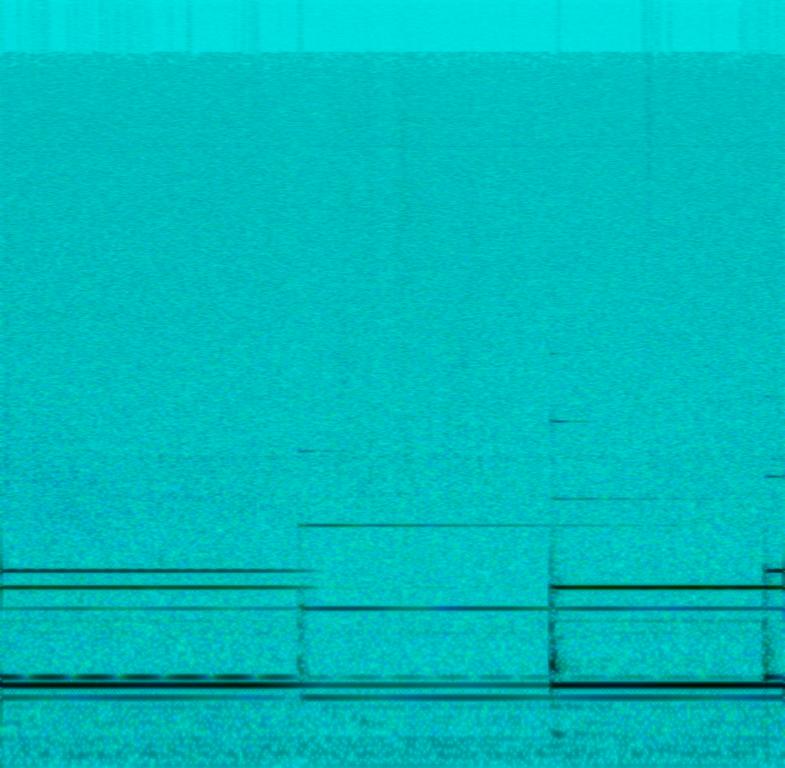
The audio starts with someone playing singing bowls with a lot of sustain/release time. Then another sequence begins with someone playing a hand pan along with a shaker. This is an amateur recording. These songs may be playing during a meditation session.